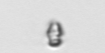
Label: Heterocapsa_rotundata